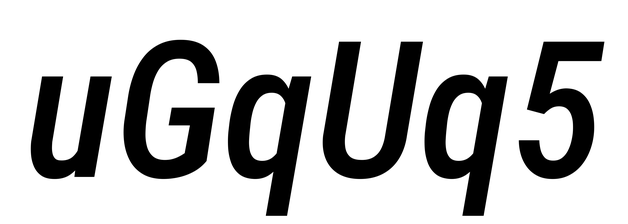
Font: Roboto-Italic_Condensed_Medium_Italic